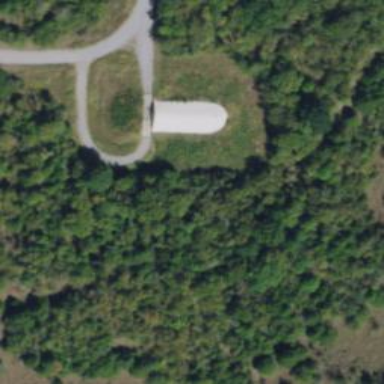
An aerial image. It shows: Military bunker for protection and defense.